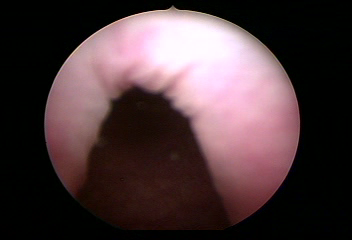
Modality: WLC
Class: Normal mucosa
Bladder cancer association: No